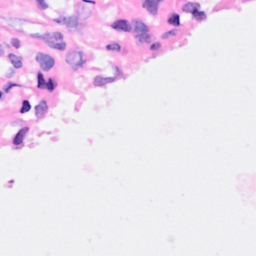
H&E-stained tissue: Breast